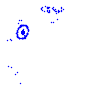
Particle: pion